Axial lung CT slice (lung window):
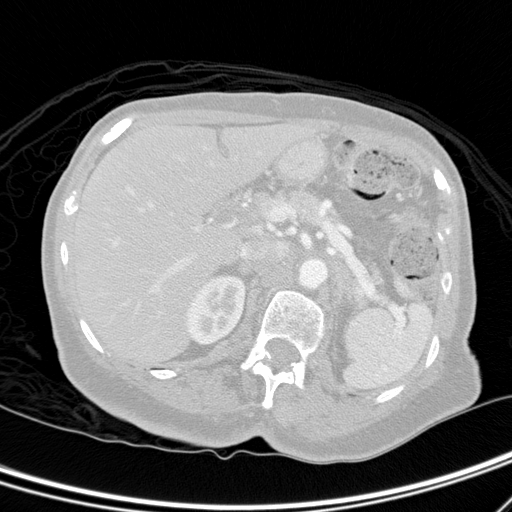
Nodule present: no